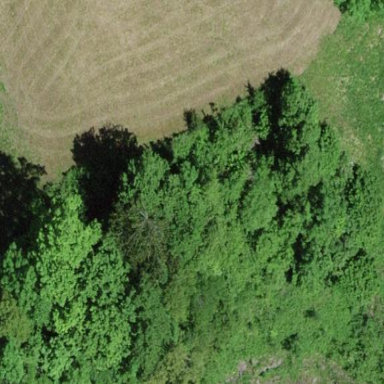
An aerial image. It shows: Forest with broadleaved trees.